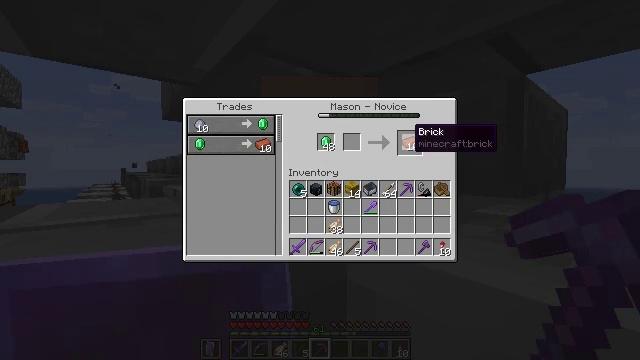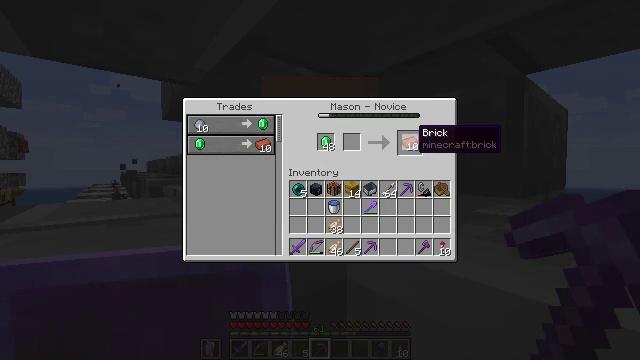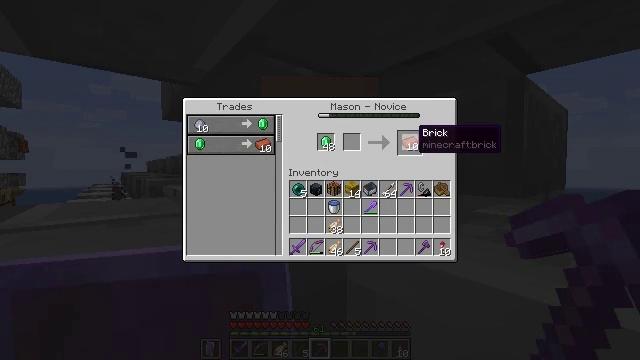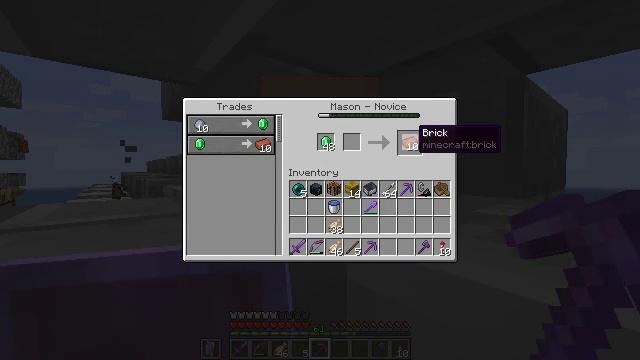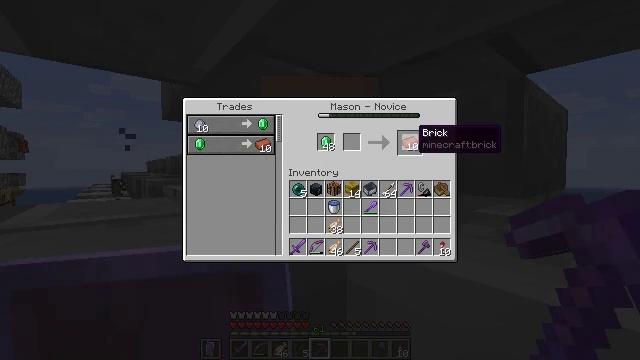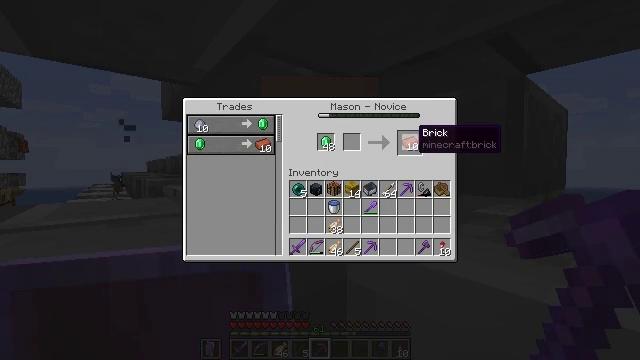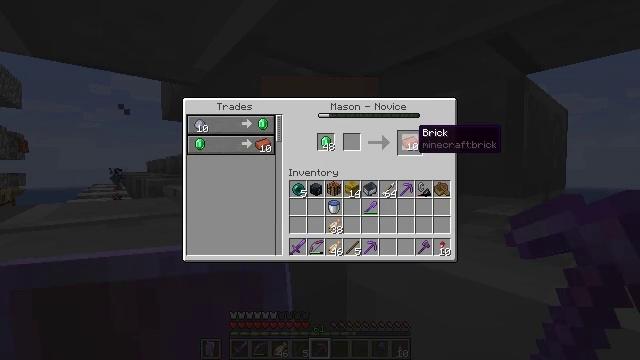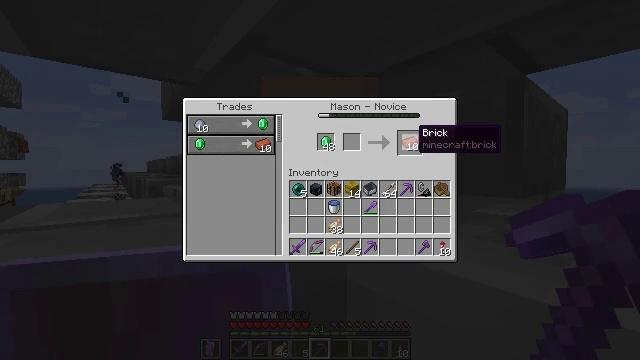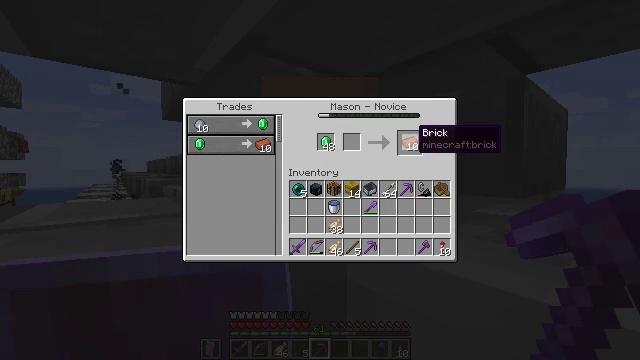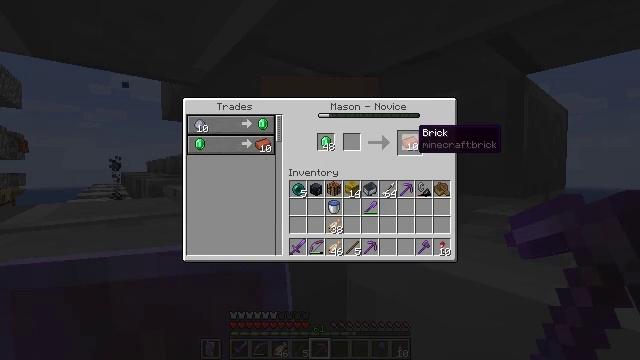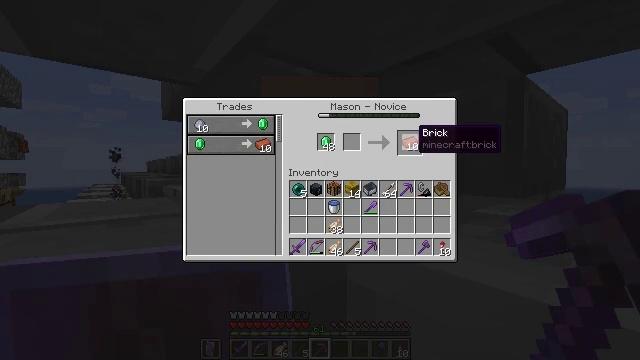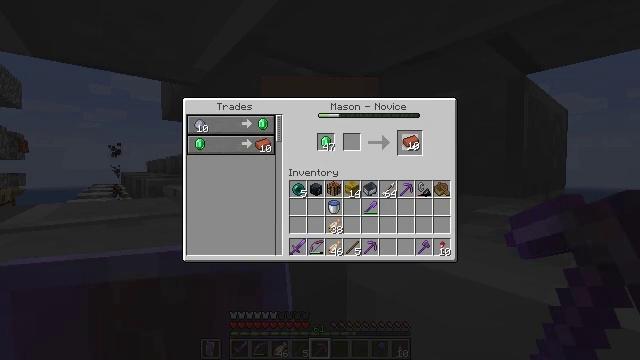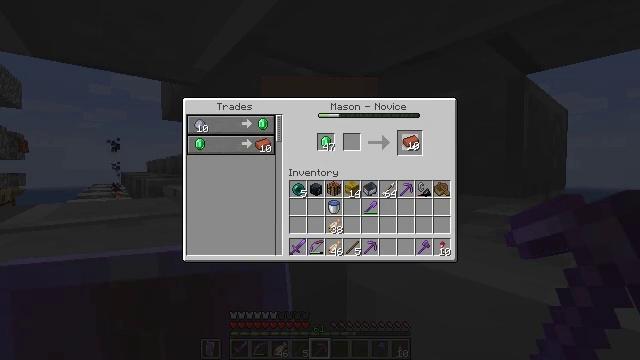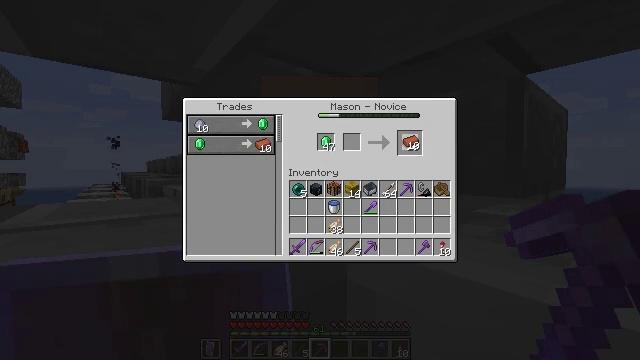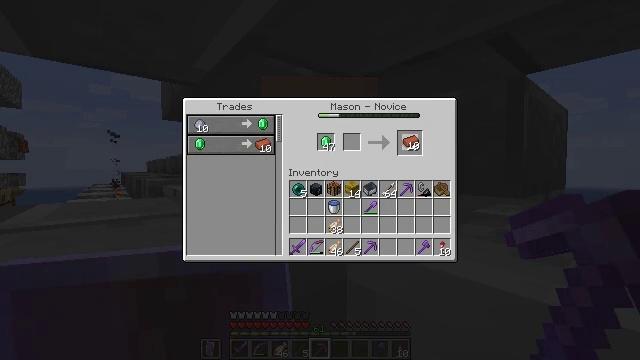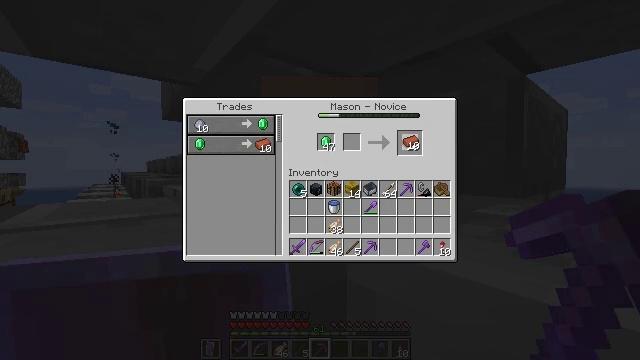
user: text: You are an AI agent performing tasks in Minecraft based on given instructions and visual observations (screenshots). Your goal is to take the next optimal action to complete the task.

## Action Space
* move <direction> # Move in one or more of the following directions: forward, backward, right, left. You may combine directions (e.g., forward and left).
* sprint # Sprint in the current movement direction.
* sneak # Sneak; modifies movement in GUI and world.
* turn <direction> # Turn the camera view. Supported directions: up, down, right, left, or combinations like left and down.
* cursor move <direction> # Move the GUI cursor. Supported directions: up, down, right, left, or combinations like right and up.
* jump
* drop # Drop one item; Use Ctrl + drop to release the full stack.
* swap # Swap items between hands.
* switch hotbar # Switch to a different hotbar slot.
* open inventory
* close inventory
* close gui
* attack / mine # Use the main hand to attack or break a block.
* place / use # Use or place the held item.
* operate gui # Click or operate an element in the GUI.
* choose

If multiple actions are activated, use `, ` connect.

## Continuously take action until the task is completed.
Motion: motion action
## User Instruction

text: Make a brick by processing clay in the furnace.
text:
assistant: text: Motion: no_op
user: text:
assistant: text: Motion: sneak
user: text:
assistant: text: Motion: sneak
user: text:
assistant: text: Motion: sneak
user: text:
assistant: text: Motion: sneak
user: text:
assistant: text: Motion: sneak
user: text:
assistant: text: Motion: sneak
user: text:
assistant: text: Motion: no_op
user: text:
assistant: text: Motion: no_op
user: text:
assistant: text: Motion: no_op
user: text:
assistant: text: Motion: attack / mine
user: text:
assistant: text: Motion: attack / mine
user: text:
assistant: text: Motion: attack / mine
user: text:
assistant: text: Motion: no_op
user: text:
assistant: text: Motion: no_op
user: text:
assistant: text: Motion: no_op
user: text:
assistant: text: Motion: no_op
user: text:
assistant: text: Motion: no_op
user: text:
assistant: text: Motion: attack / mine
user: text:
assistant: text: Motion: attack / mine
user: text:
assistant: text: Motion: attack / mine
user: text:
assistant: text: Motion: no_op
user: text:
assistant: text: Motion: no_op
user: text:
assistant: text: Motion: no_op
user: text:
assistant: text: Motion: no_op
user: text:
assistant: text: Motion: attack / mine
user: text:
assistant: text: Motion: attack / mine
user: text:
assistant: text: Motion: attack / mine
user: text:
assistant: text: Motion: no_op
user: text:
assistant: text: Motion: no_op